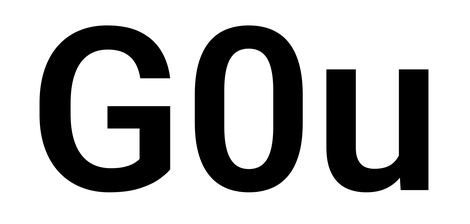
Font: Roboto_SemiBold